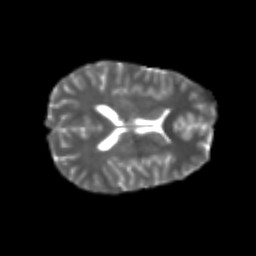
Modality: T2w
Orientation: axial
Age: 23
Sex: female
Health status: healthy
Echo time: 0.074 s